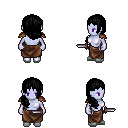
a pixel art fantasy rpg character, female body template, dark elf, purple skin, leather shoulder armor, robe skirt, black right-swept hairstyle, white slippers, dagger, four views (front, back, left, right), 2x2 character sprite sheet, small pixel art, hard edges, no anti-aliasing